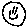
Label: smiley face